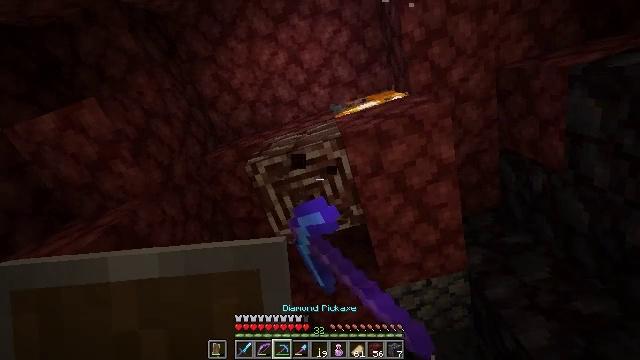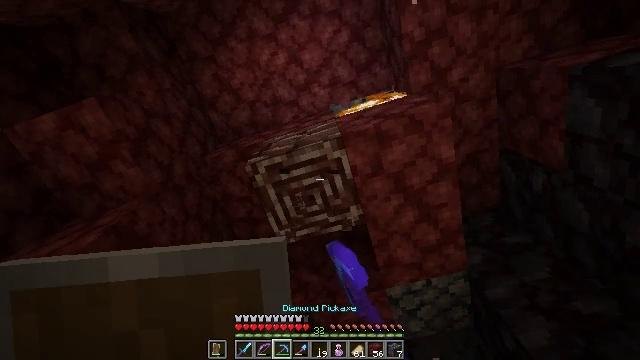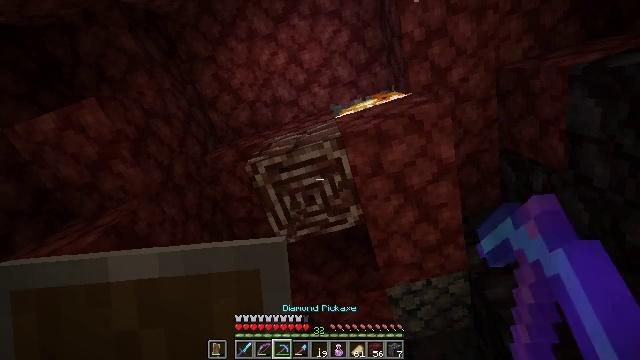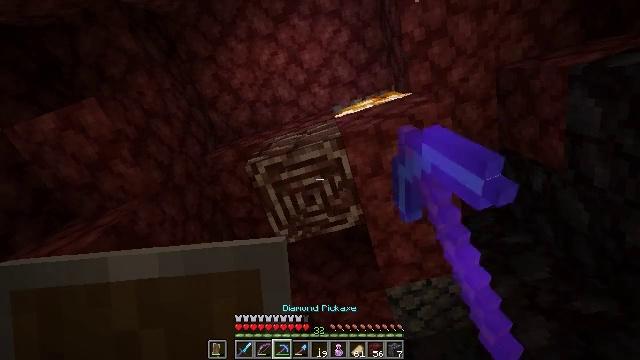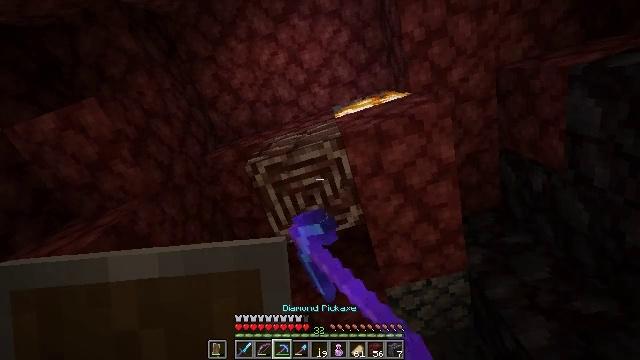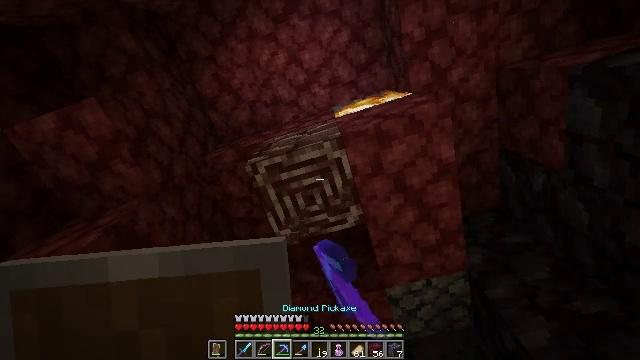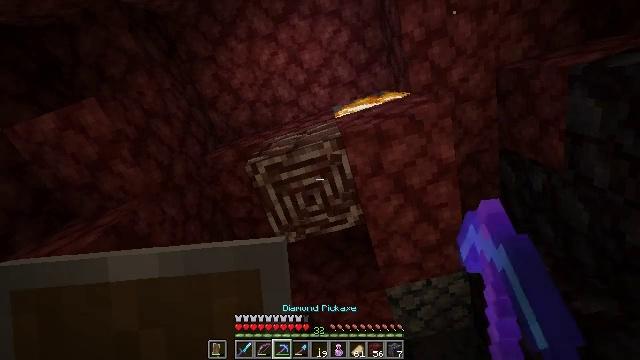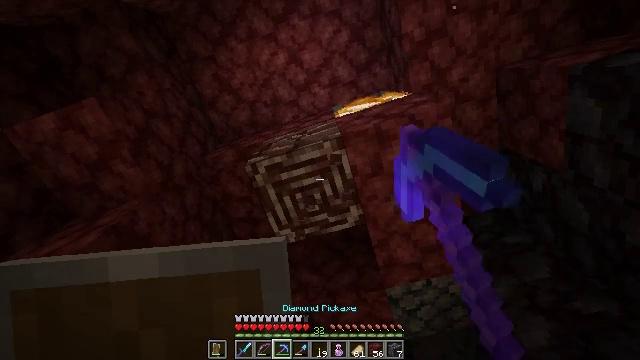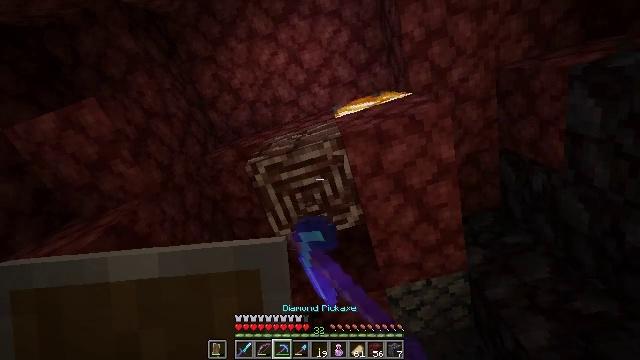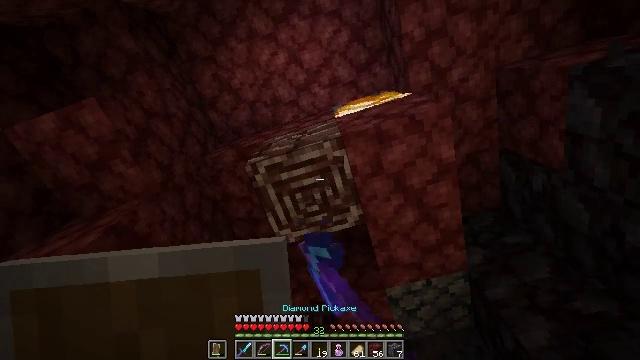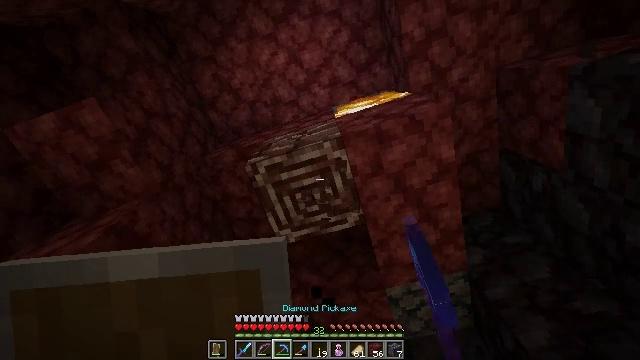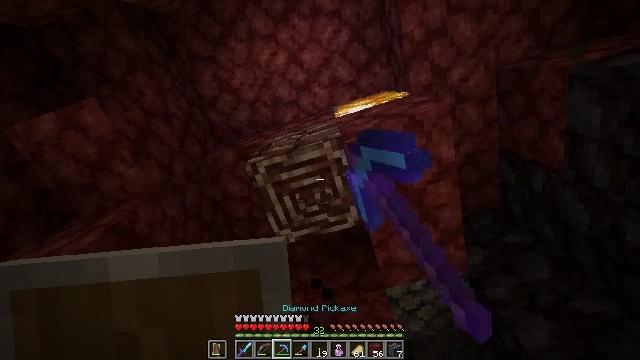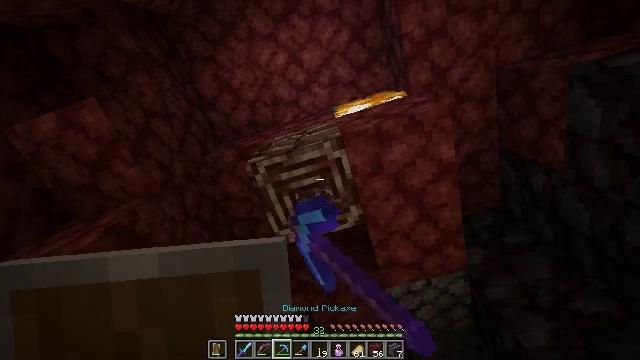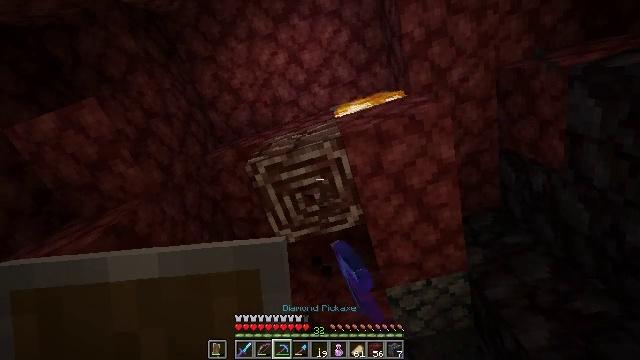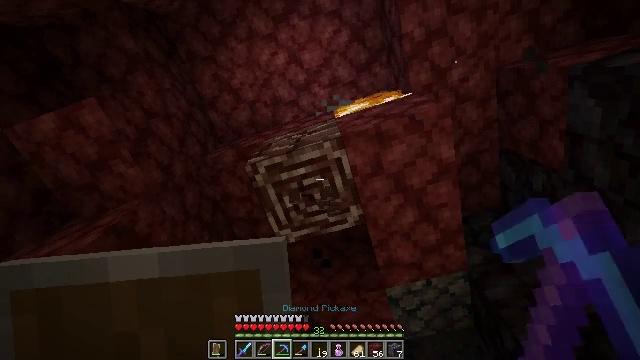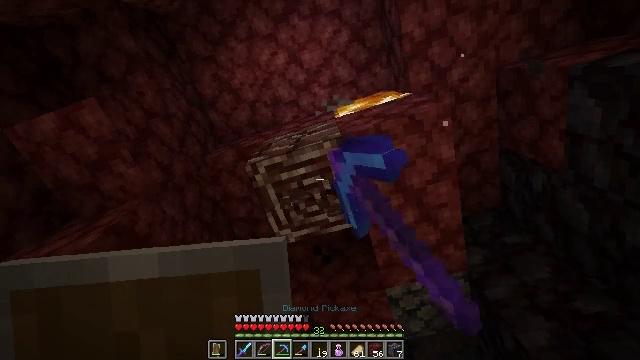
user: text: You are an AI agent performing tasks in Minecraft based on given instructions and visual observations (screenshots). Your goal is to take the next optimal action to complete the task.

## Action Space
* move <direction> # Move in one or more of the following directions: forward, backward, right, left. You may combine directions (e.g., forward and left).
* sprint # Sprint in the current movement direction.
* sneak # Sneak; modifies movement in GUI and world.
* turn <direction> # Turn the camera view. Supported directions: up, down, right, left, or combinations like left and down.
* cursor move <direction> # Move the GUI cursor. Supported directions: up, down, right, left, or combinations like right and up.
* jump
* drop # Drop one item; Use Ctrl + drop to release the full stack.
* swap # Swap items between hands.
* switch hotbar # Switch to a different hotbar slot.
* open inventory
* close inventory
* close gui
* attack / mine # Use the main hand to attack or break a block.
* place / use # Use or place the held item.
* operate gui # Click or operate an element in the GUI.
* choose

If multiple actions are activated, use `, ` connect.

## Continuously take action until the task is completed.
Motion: motion action
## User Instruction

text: Mine the ancient debris in the Nether.
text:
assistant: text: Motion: attack / mine
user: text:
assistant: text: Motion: attack / mine
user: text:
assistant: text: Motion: attack / mine
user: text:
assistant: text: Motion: attack / mine
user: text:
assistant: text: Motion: attack / mine
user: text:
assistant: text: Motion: attack / mine
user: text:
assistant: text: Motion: attack / mine
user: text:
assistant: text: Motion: attack / mine
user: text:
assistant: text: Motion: attack / mine
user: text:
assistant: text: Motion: attack / mine
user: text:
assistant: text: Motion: attack / mine
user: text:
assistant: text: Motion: attack / mine
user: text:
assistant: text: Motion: attack / mine
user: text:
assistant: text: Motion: attack / mine
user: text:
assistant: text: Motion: attack / mine
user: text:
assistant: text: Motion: attack / mine
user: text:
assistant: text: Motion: attack / mine
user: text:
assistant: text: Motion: attack / mine
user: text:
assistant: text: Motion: attack / mine
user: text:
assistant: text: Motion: attack / mine
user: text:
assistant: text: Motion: attack / mine
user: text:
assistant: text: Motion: attack / mine
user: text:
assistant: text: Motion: attack / mine
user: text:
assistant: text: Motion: attack / mine
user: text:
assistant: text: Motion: attack / mine
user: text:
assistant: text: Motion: attack / mine
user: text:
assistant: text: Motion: attack / mine
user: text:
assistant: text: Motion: attack / mine
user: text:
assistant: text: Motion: attack / mine
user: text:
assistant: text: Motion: attack / mine